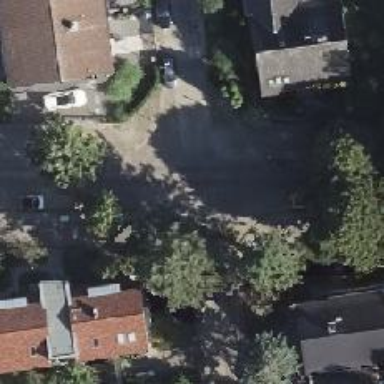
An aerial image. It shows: Residential road paved with concrete.